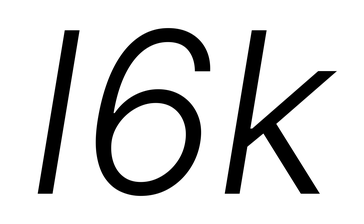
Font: Inter-Italic_Light_Italic